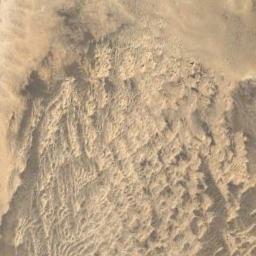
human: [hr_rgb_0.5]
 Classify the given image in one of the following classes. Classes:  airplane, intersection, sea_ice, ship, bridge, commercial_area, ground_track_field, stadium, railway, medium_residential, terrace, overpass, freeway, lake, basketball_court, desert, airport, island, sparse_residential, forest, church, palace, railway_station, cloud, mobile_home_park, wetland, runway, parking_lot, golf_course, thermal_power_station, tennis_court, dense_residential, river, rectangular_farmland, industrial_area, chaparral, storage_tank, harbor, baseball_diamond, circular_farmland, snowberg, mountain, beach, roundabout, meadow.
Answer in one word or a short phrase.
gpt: desert